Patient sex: M
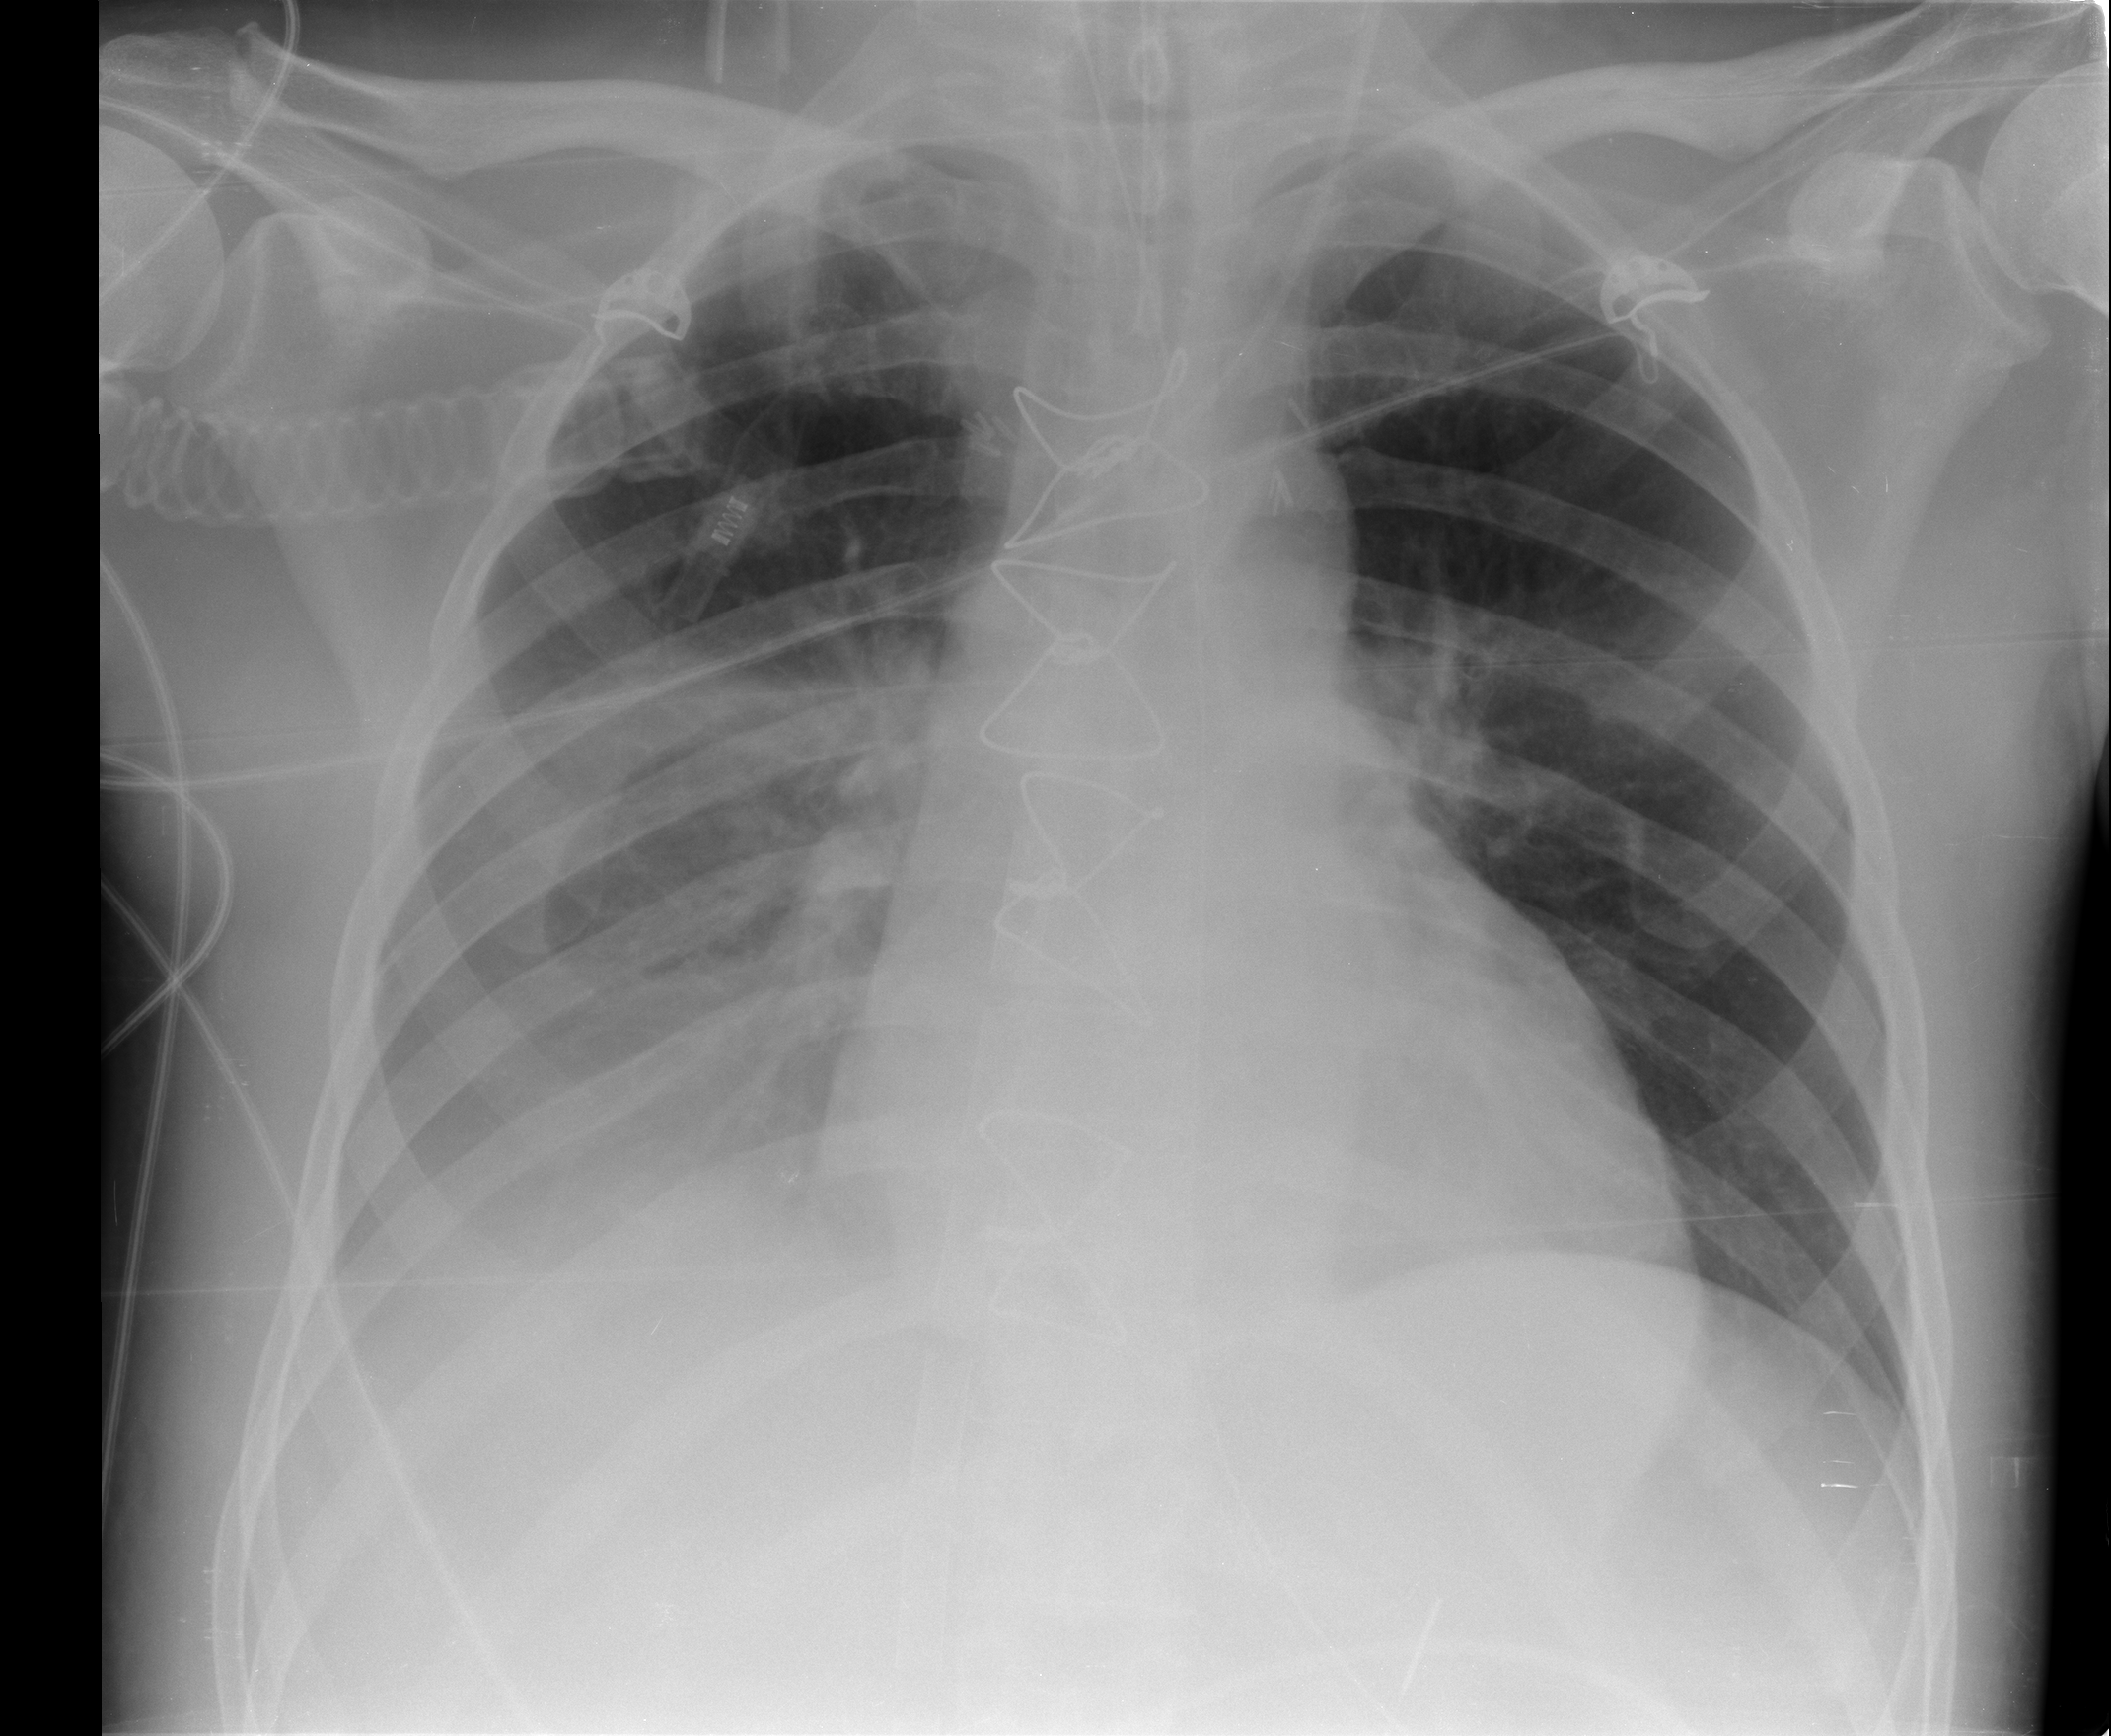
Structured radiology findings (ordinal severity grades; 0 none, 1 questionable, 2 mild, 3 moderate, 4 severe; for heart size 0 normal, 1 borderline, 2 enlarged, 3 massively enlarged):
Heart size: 0
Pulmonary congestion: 0
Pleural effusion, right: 3
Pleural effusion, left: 0
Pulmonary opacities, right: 0
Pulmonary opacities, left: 0
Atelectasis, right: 2
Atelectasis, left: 0